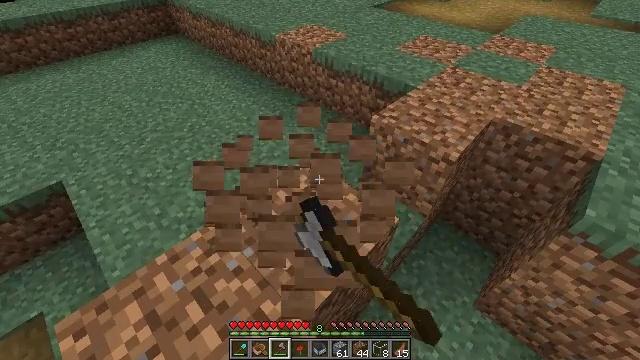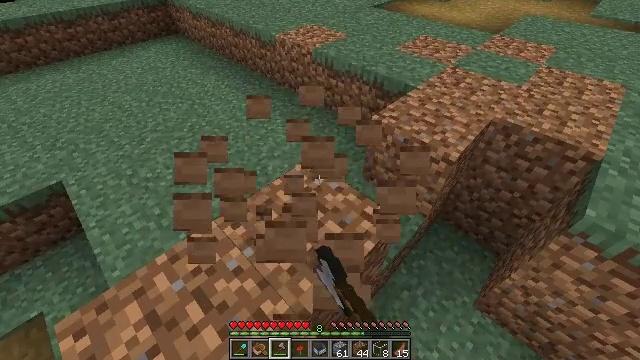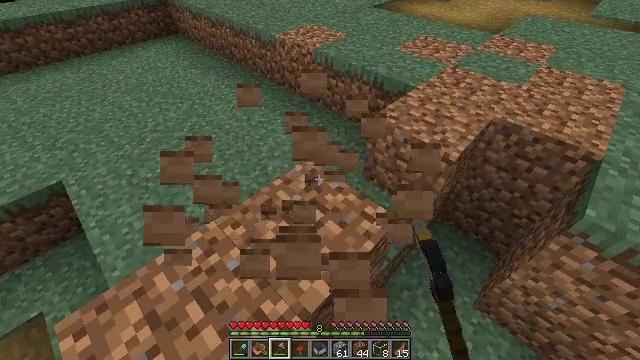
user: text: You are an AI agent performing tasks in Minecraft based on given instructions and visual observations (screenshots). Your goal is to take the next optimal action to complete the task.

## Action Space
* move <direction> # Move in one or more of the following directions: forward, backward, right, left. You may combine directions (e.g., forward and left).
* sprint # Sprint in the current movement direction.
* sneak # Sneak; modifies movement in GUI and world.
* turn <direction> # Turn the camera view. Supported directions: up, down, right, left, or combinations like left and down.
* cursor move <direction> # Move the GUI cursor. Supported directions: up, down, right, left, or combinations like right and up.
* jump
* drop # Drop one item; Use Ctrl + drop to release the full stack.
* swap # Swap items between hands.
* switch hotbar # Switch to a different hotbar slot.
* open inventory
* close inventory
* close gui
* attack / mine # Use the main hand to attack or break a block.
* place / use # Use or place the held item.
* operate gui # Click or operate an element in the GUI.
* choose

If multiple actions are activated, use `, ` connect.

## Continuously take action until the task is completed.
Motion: motion action
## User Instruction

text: Attack the jungle slab to break it.
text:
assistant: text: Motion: attack / mine
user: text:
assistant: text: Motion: attack / mine
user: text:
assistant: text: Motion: attack / mine